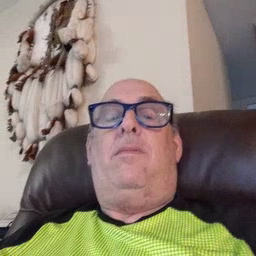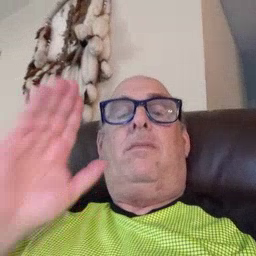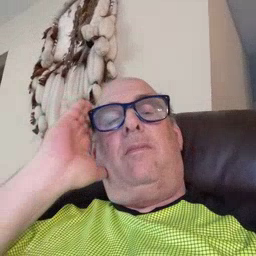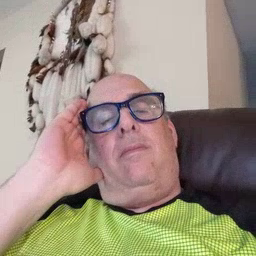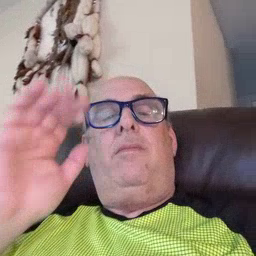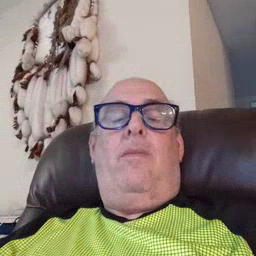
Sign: bed